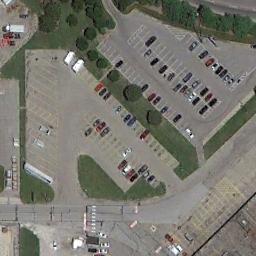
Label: parking_lot